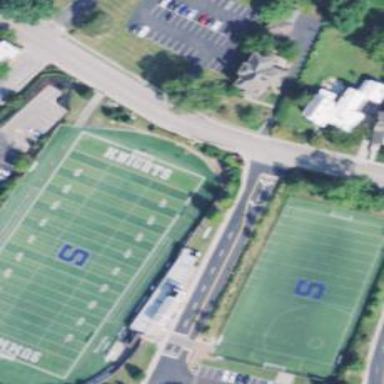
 providing space for various sports activities."